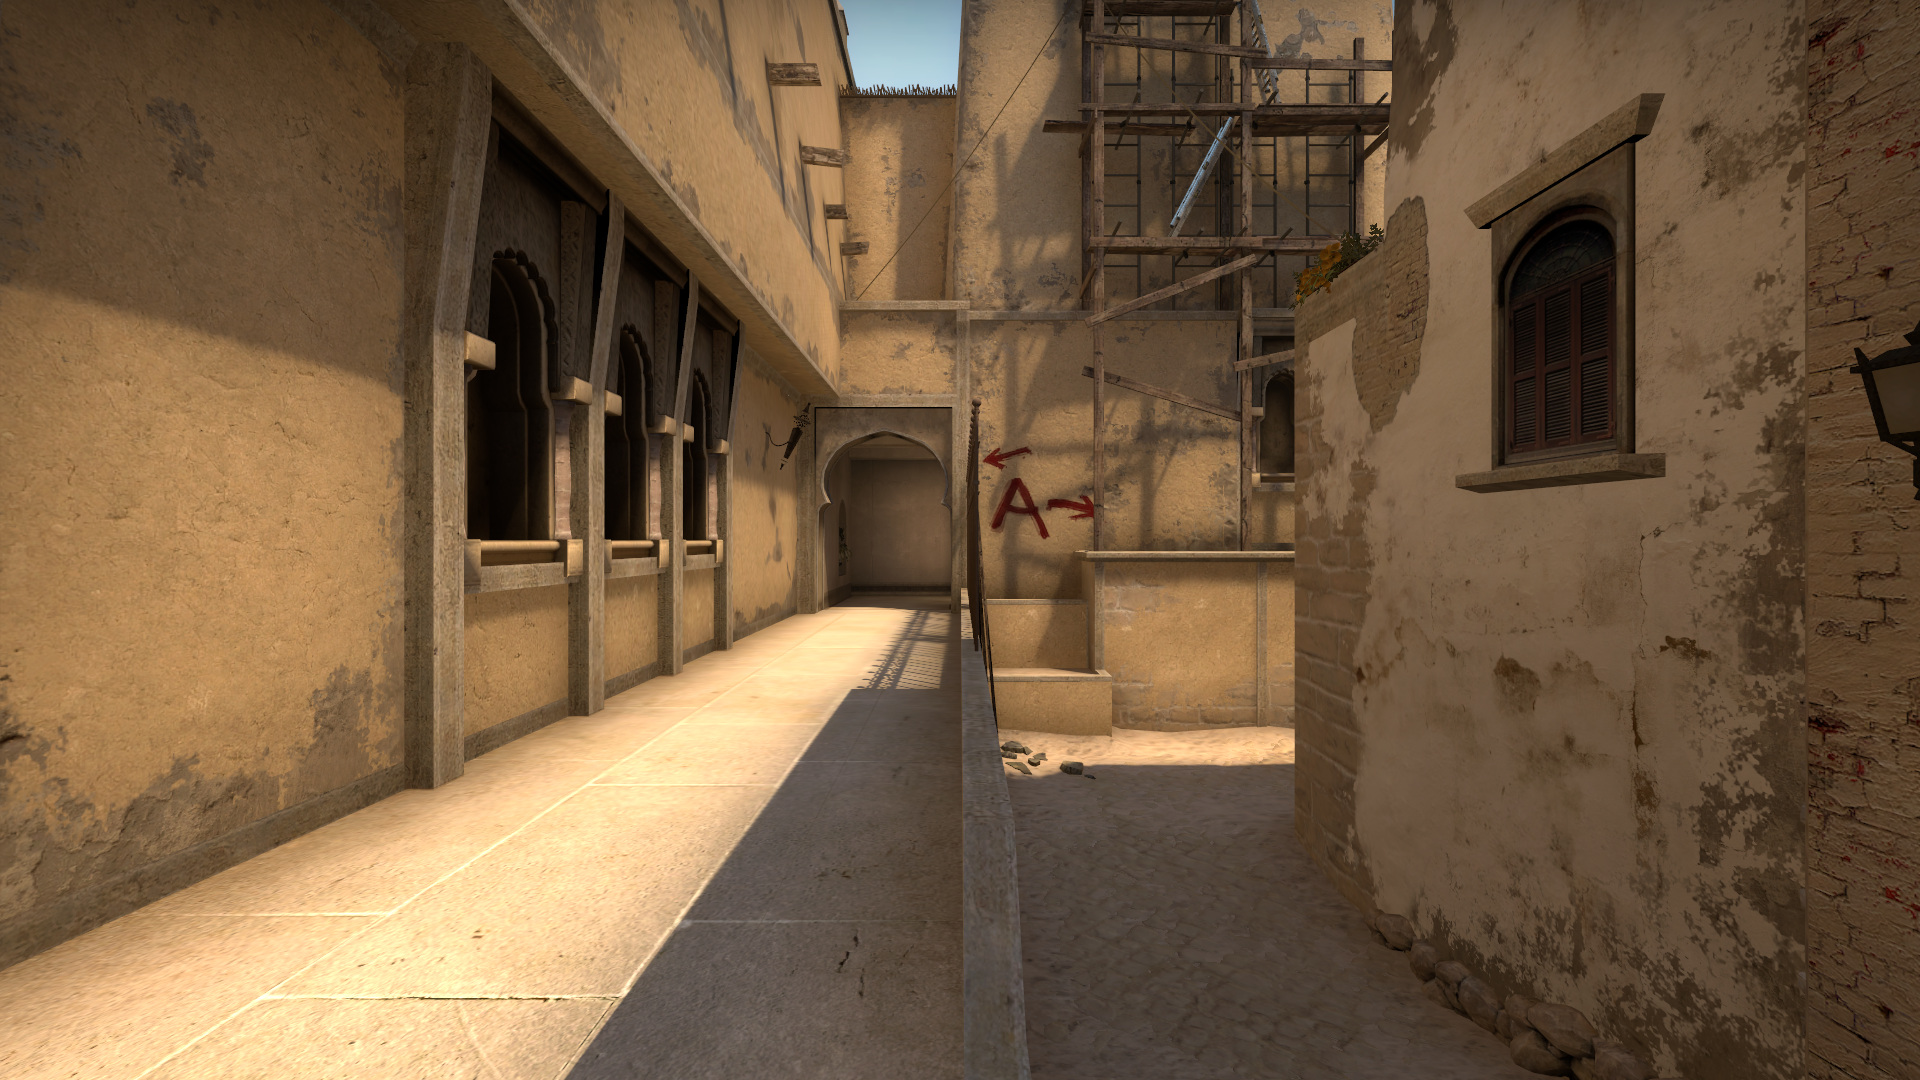
Map: de_mirage